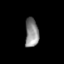
Tissue: skin
Cell type: Fibroblasts
Senescence score: 0.7018
Nuclear area (px): 386
Mean DAPI intensity: 135.168